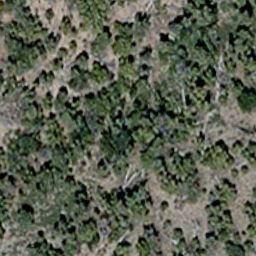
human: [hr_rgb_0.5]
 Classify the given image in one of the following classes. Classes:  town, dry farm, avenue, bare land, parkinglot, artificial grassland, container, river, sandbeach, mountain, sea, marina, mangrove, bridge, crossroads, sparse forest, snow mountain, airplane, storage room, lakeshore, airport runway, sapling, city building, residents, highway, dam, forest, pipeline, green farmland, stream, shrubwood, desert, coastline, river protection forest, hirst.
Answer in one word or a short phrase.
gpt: sparse forest